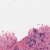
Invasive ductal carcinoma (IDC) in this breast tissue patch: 1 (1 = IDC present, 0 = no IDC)